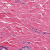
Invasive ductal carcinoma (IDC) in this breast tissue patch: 0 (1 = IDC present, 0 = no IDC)